Interaction volume radius: 5 \u00c5
Interaction volume height: 25 \u00c5
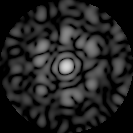
Disorder parameter: 0.7097